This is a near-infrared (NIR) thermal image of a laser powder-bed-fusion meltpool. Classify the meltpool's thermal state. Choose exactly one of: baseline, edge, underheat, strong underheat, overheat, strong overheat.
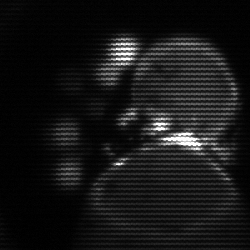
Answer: edge